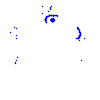
Particle: pion